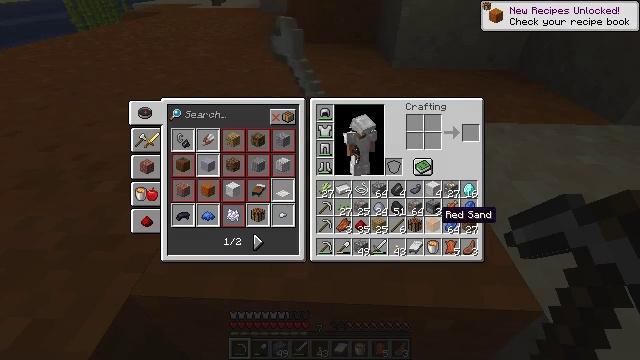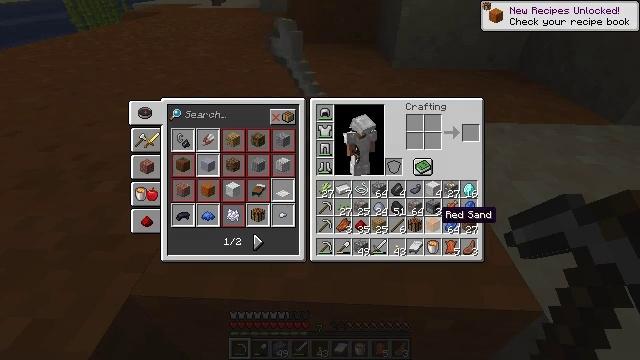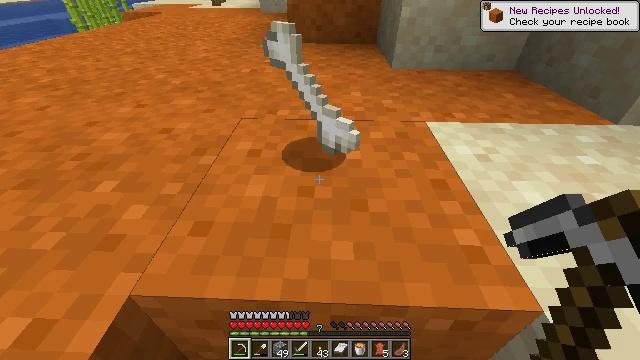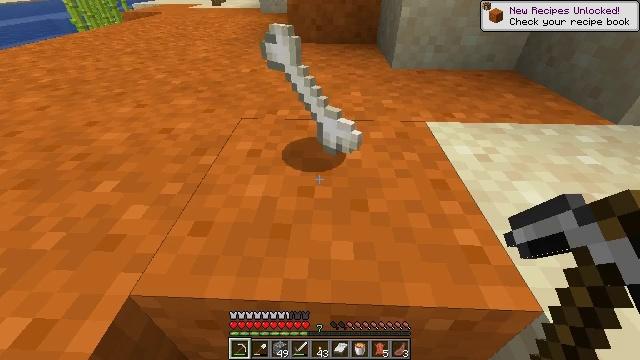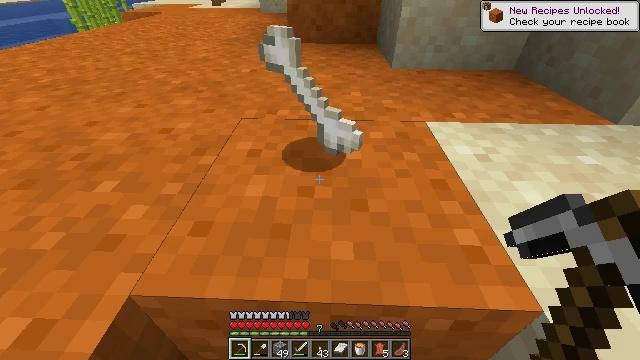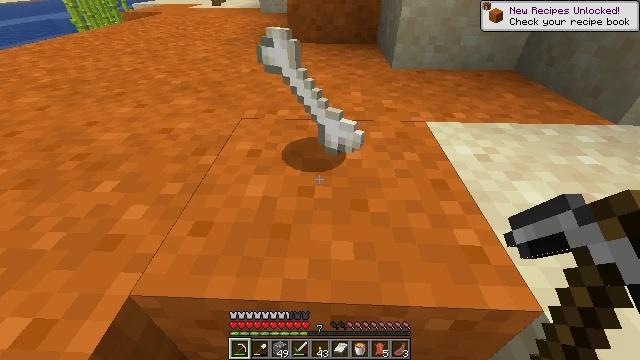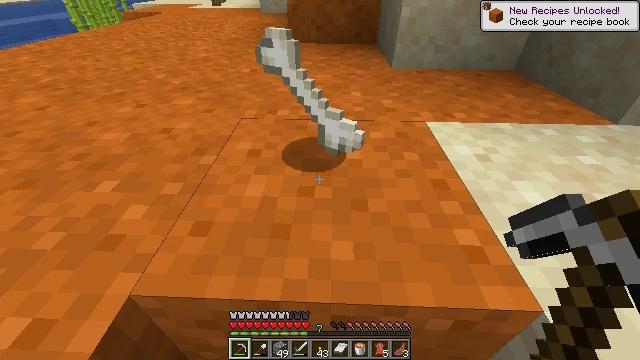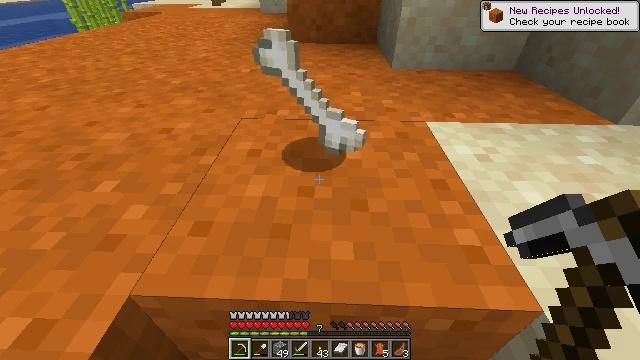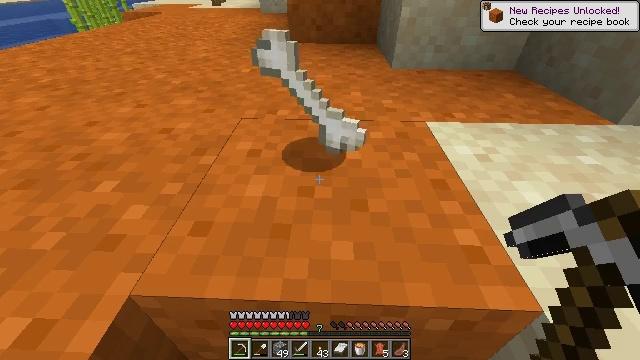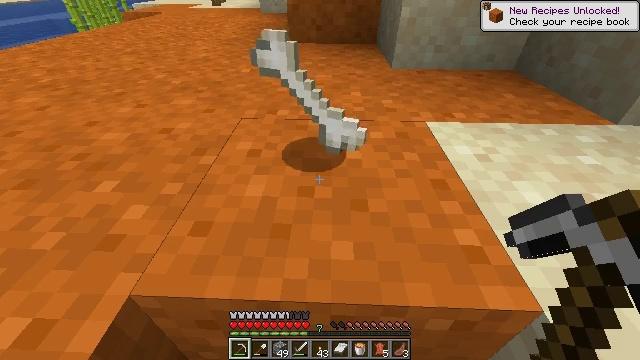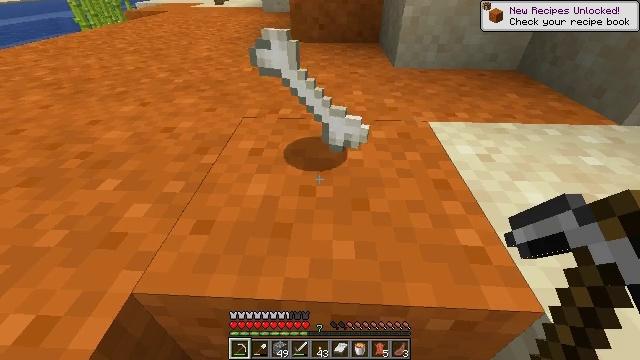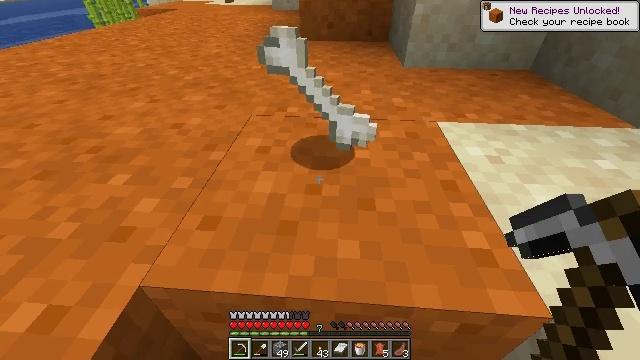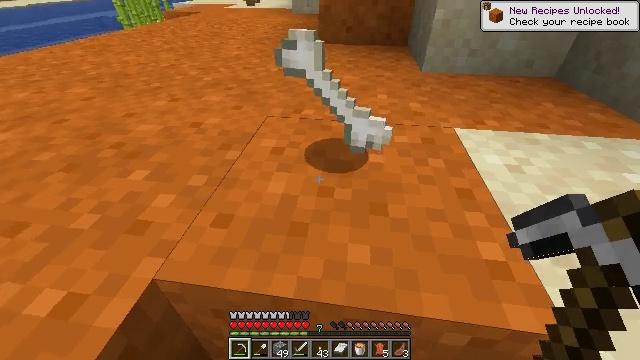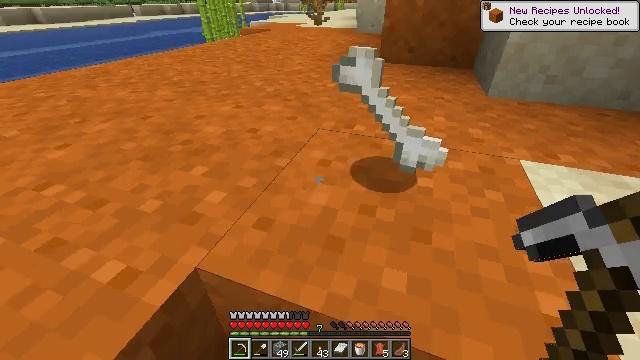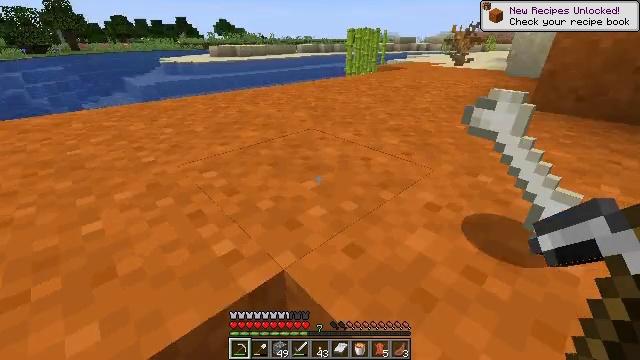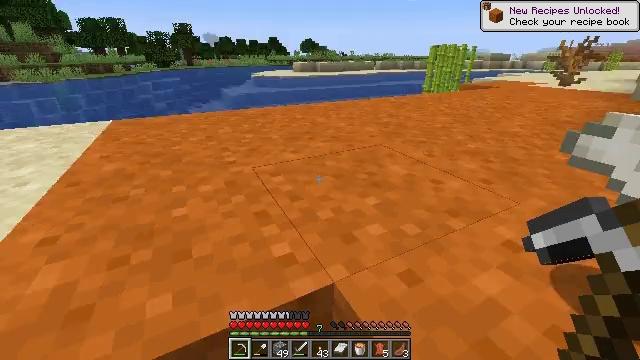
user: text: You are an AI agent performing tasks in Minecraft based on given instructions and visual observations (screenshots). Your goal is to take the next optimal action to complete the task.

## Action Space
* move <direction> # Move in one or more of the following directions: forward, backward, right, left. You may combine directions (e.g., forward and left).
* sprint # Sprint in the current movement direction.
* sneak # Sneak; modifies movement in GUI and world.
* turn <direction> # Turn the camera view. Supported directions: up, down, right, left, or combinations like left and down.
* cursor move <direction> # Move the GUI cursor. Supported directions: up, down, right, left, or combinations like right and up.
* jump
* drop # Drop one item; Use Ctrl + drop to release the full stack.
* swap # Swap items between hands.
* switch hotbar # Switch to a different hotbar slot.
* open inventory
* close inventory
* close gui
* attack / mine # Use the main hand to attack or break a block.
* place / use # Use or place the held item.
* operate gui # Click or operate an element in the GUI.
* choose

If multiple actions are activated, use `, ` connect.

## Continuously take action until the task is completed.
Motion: motion action
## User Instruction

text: Drop red sand.
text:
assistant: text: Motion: no_op
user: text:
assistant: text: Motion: no_op
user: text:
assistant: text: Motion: close gui
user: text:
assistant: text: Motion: no_op
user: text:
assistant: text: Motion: no_op
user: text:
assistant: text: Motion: no_op
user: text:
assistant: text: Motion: no_op
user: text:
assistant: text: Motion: no_op
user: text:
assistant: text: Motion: no_op
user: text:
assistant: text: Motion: no_op
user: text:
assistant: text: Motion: turn left
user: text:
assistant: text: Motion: turn left
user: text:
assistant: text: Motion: turn left and up
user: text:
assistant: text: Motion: turn left and up
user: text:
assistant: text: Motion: turn left and up
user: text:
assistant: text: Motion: turn left
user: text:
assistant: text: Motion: turn left
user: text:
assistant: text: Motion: no_op
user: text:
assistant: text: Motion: no_op
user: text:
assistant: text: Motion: no_op
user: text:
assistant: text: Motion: no_op
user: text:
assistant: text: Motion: no_op
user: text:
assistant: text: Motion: no_op
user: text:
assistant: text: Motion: move forward, jump
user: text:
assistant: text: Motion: move forward, jump
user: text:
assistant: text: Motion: move forward, jump
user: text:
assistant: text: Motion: move forward and move left, jump
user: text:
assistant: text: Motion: move forward and move left, jump
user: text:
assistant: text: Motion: move forward and move left, jump
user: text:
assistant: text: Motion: move forward and move left, jump